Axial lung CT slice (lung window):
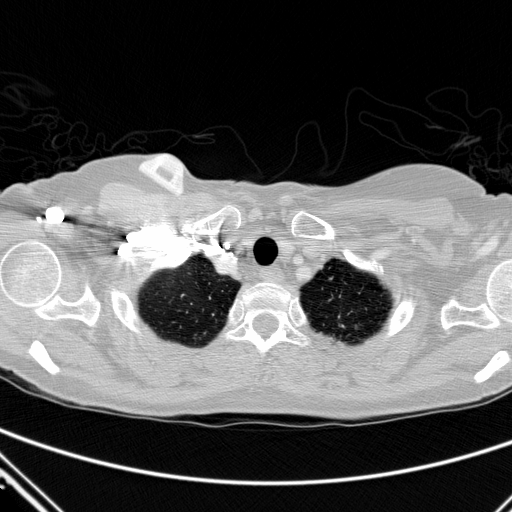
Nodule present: no